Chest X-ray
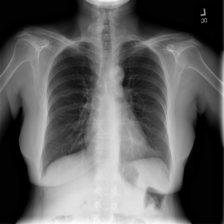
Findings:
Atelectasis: negative
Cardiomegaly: negative
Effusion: negative
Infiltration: negative
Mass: negative
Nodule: negative
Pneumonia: negative
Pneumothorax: negative
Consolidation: negative
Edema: negative
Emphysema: negative
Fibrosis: negative
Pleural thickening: negative
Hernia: negative